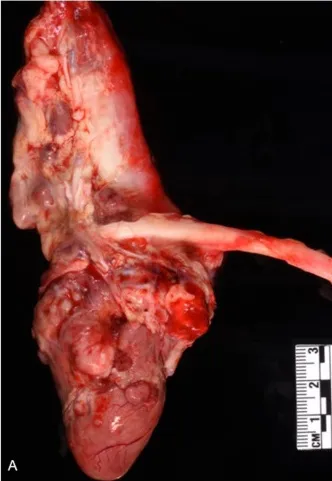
Chemodectoma in the heart of a domestic short-hair cat. The neoplasm effaced the right and left atria, atrioventricular valves, and major blood vessels of the heart. Fresh heart.
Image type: radiology (ct)